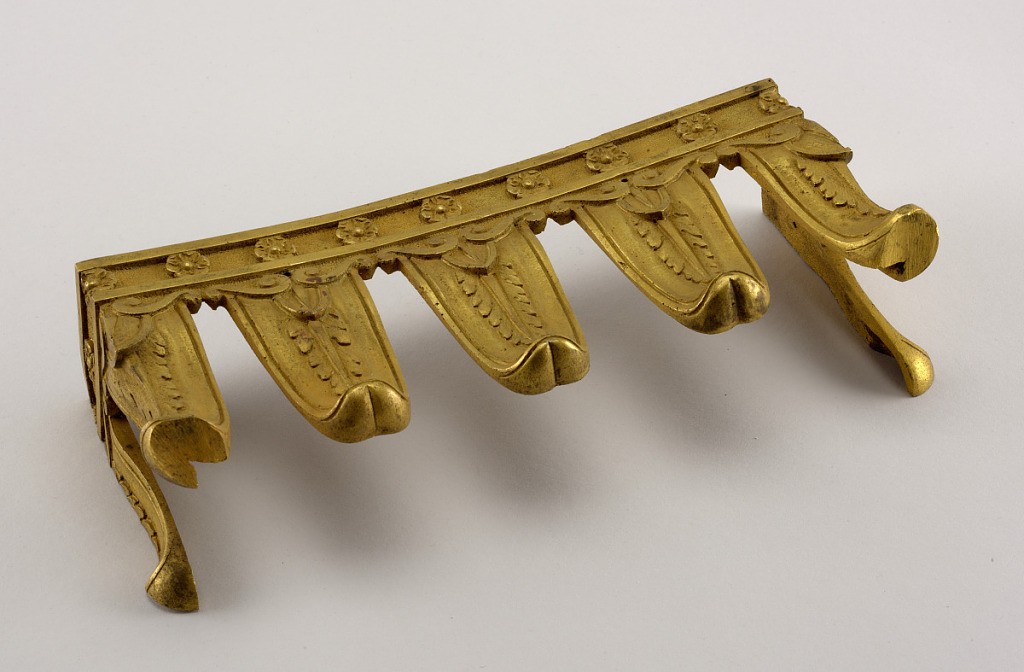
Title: Mount
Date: mid–late 19th century
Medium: Gilt bronze
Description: One of three matching bracket pilaster mounts.  Empire style with pendant tongues decorated with palmetto below a frieze of rosettes